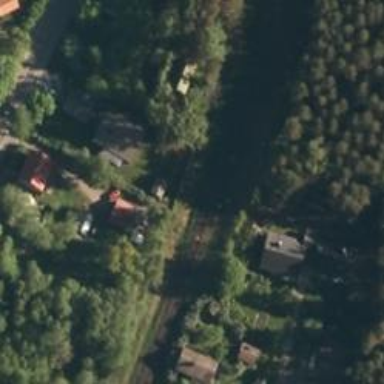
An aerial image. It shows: Railway signal.